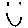
Label: smiley face